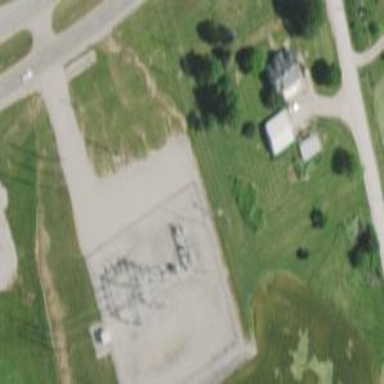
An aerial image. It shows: Power substation.